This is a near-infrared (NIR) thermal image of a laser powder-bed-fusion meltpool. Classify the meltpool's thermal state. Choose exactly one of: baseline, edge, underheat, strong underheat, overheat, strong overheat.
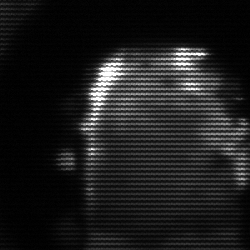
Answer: baseline